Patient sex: M
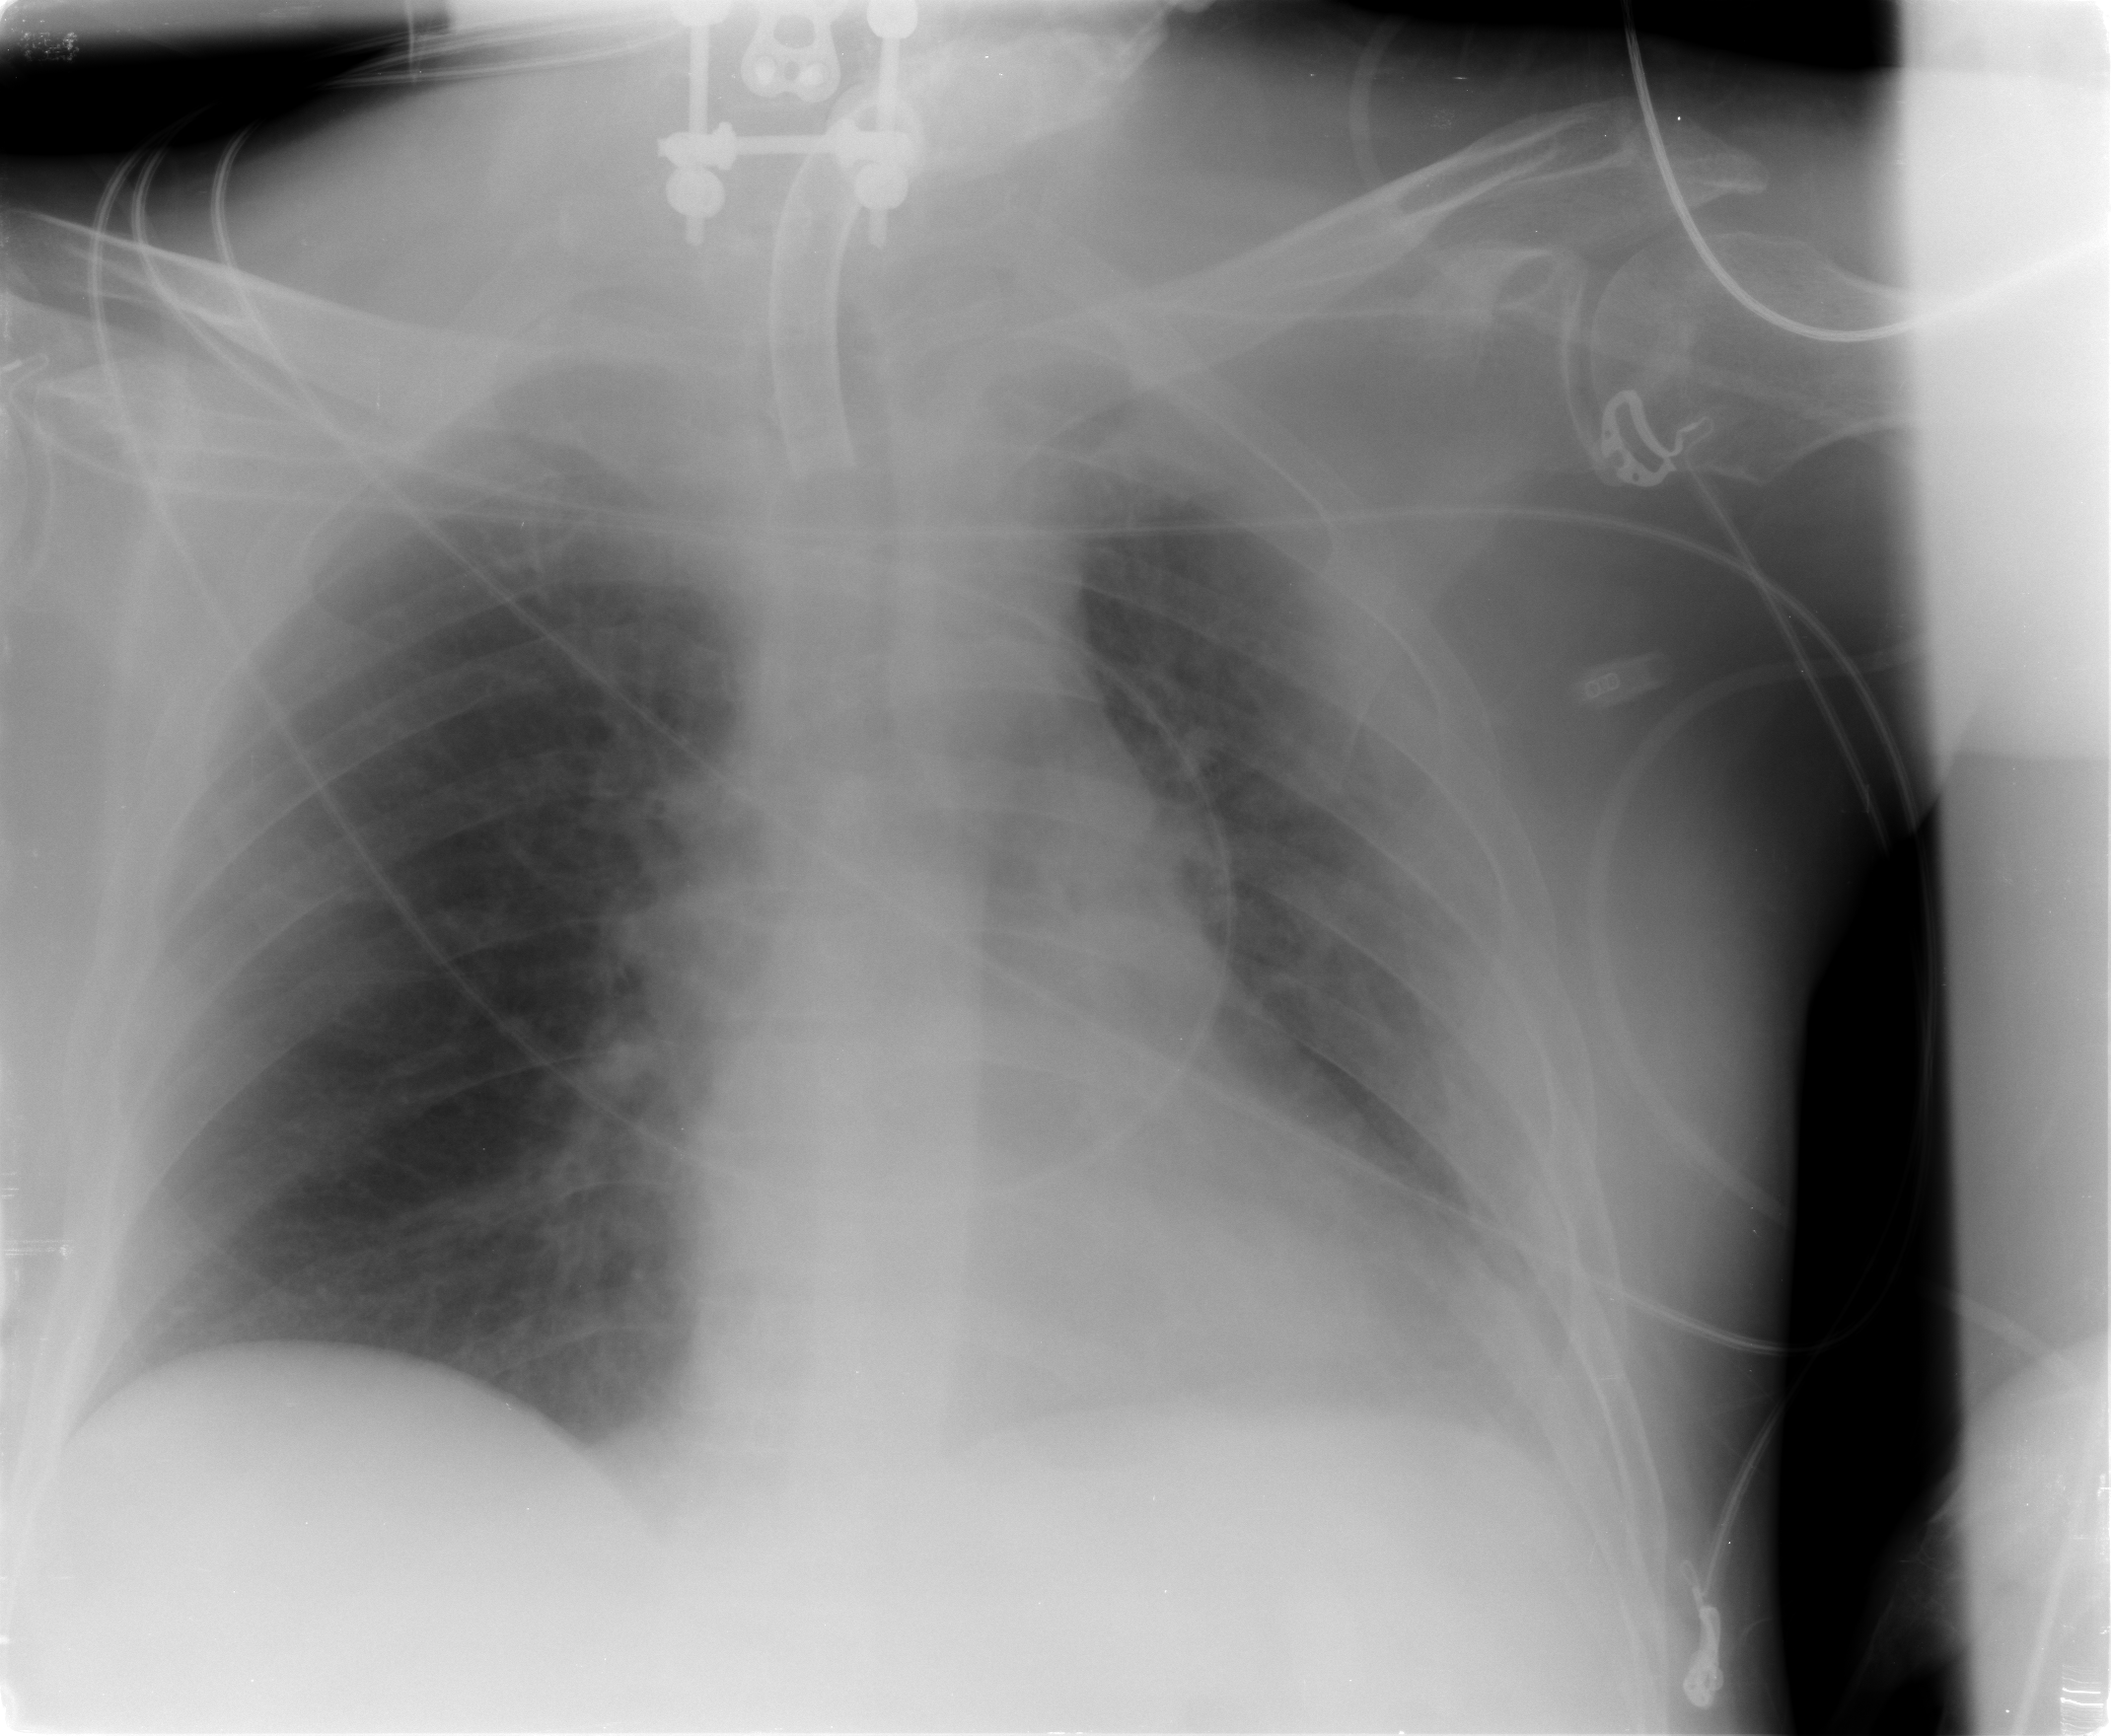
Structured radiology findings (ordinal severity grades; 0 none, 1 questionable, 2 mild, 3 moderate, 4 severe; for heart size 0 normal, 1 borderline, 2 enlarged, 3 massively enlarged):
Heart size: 0
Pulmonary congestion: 0
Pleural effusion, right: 0
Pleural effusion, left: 3
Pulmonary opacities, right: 0
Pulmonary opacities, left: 0
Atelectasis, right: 2
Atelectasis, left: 2